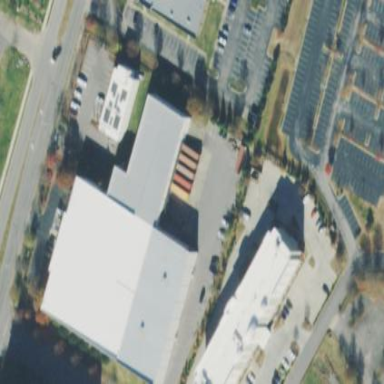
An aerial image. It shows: Warehouse.